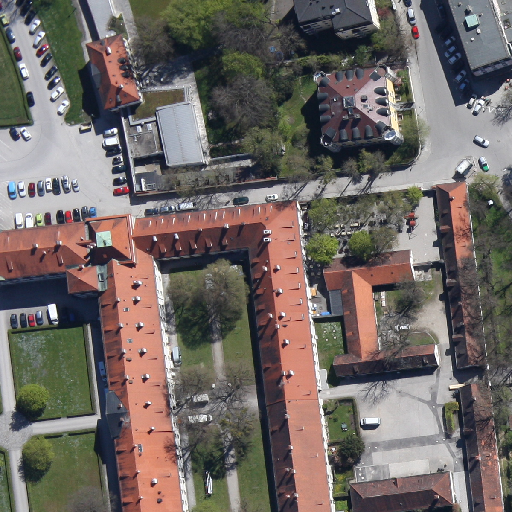
Referring expression: light-duty vehicle in the parking area